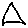
Label: triangle